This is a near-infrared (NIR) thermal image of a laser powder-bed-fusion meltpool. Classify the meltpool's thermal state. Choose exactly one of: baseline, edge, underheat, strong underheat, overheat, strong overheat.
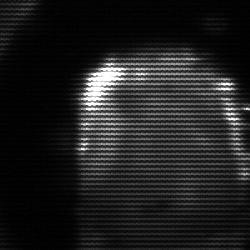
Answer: baseline